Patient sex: M
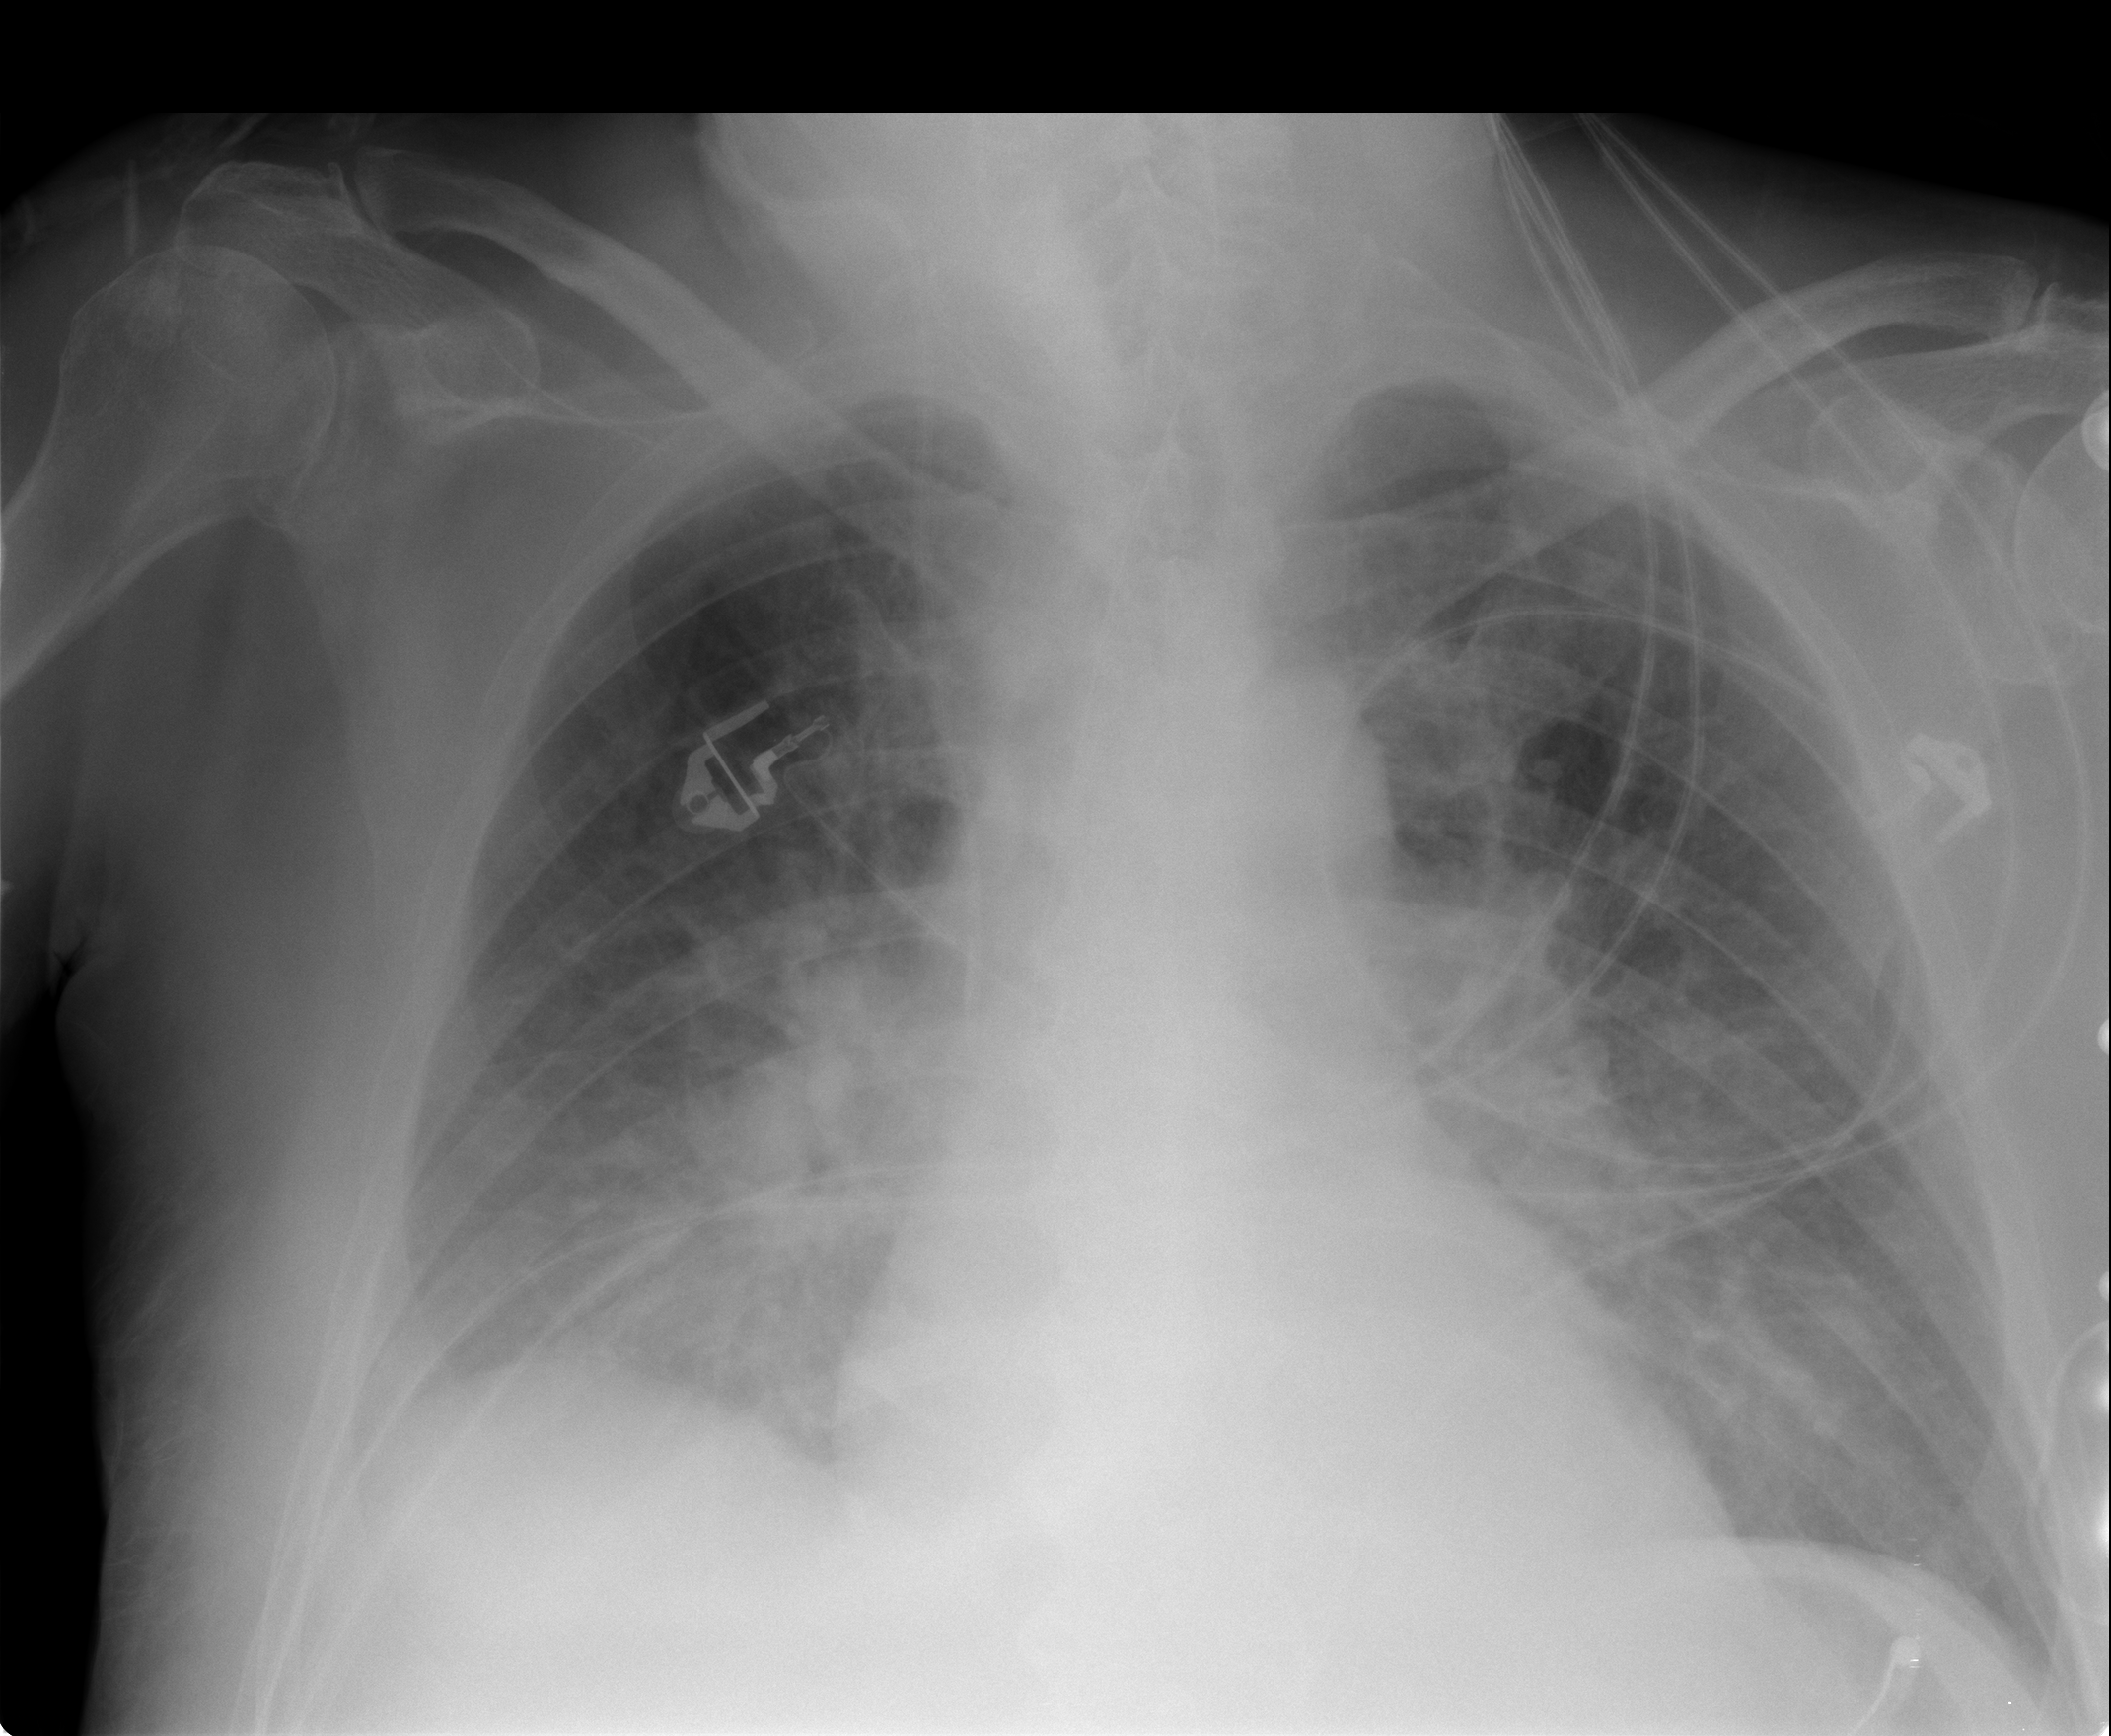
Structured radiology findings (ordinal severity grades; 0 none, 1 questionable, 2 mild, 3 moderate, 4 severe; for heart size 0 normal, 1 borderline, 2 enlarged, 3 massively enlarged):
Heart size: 0
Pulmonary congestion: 2
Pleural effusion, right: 0
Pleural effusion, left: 0
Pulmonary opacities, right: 2
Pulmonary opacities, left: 1
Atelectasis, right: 2
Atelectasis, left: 0